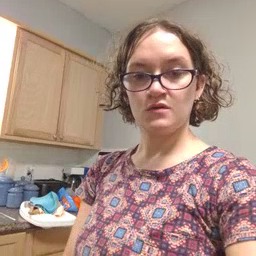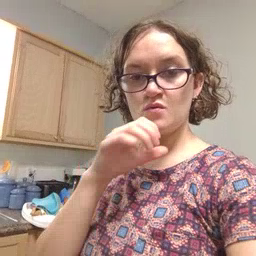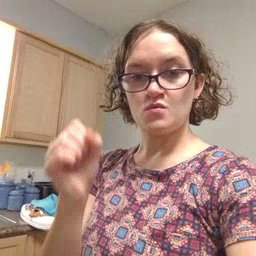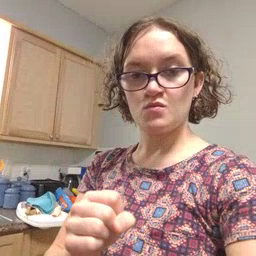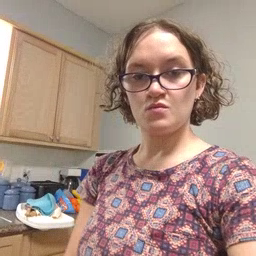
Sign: old